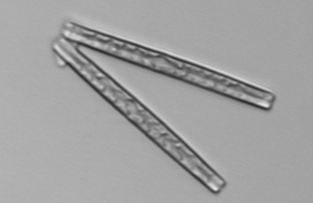
Label: Thalassionema